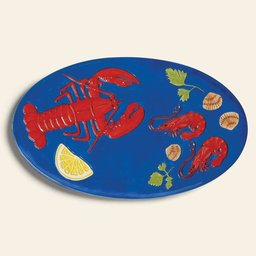
Label: decoration